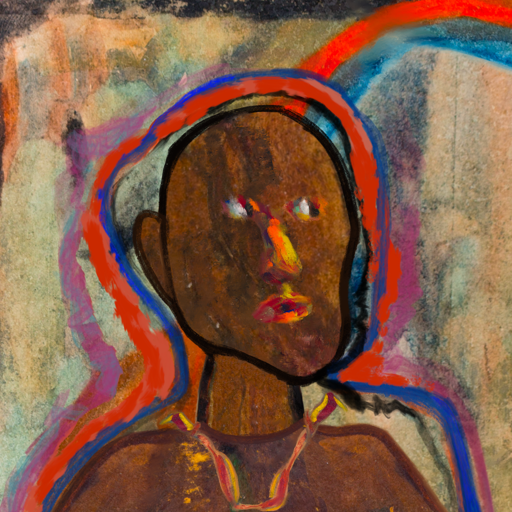
Background: Childish, Head And Neck Side: Mosgoul, Face Side: An_Impression, Bust: Comrade, Hair Side: Experience, Head Accessory: Blank, Second Necklace: Gypsy_Mother_1, Necklace: Blank, Baby: Blank